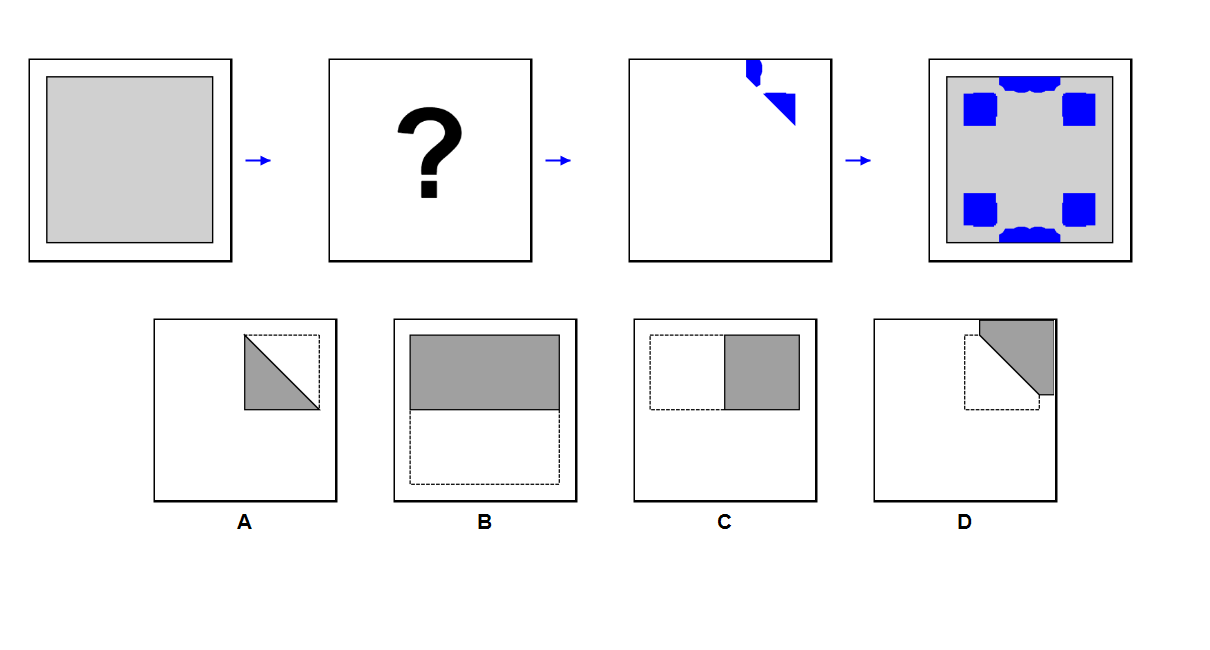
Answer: A